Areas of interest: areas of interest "Library"
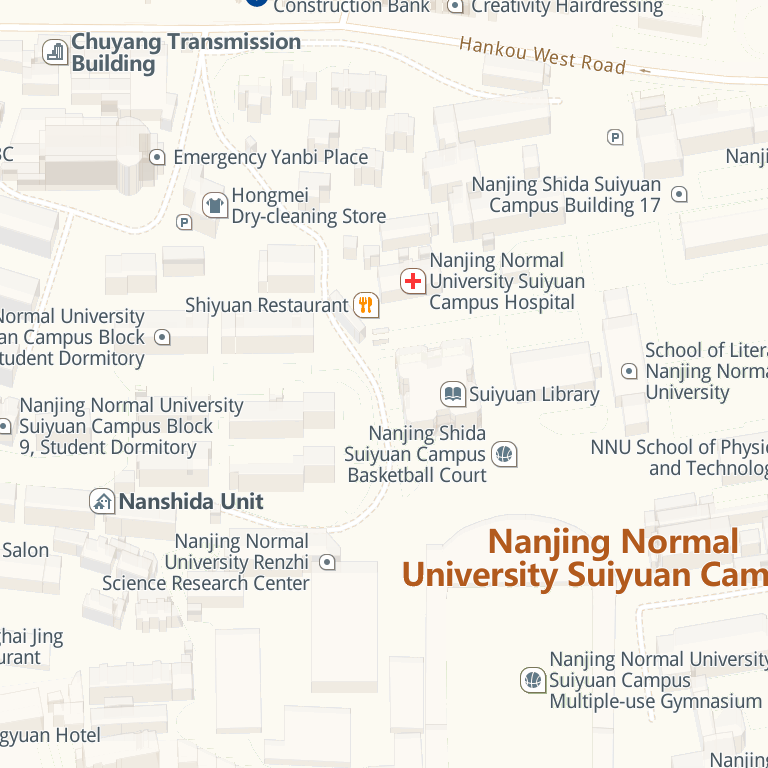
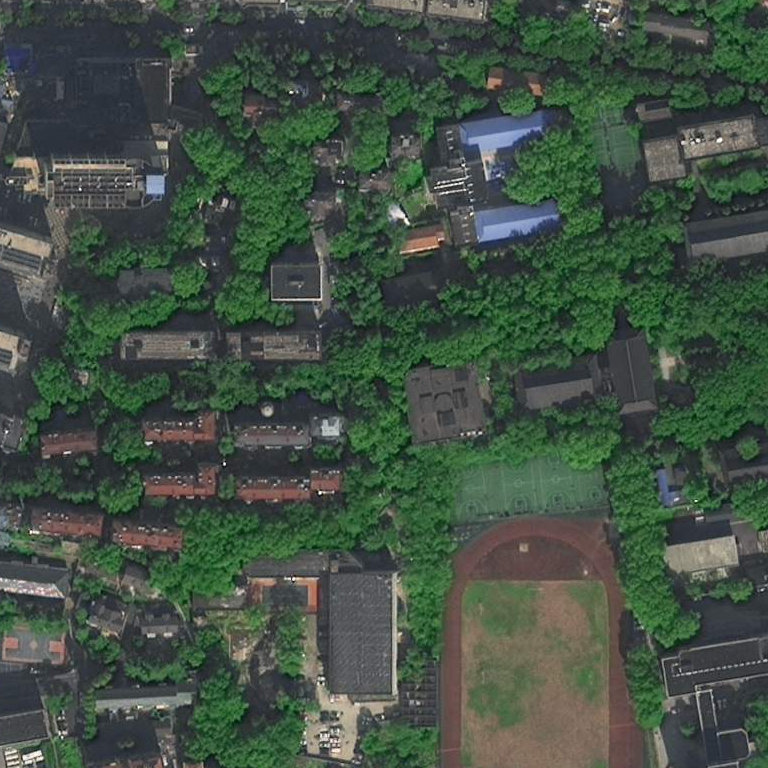